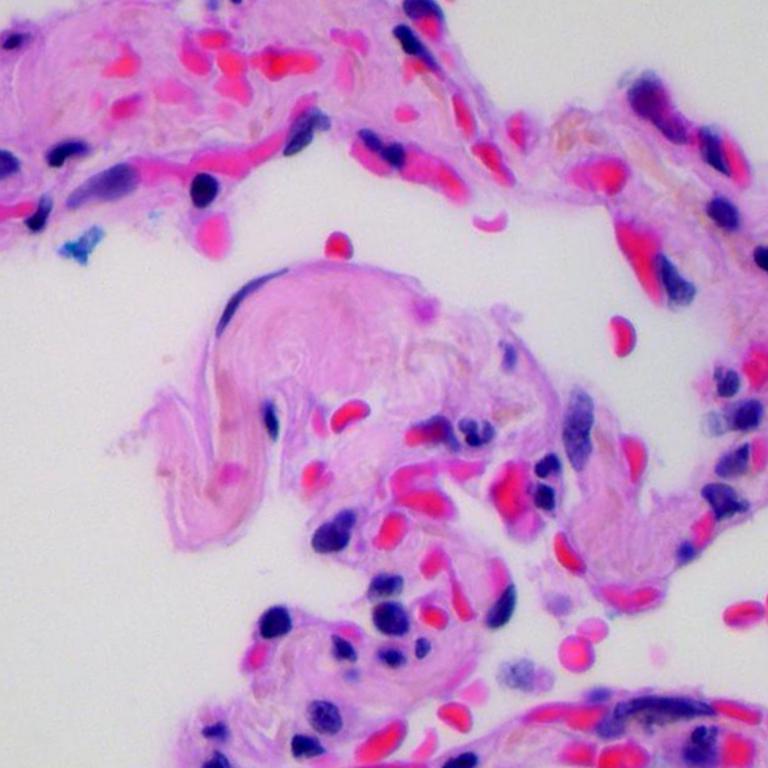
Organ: lung
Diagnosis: benign